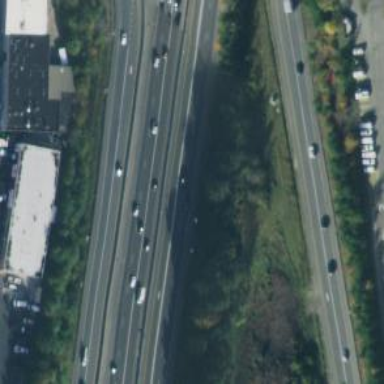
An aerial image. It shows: Motorway.